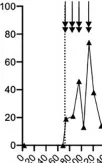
Anti-SARS-CoV-2 antibody and SARS-CoV-2 mRNA follow-up before and after plasma transfusions. (E), Activity of neutralizing antibodies was assessed by a SARS-CoV-2 pseudovirus neutralization assay for each plasma and in patient's serum at different time-points. (A-F), The arrows indicate the 4 cycles of plasma transfusion (two units given on two consecutive days of each cycle).
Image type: pathology (fish)